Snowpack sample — Loveland Pass, Silver Plume, Colorado, USA (2/11/26, 12:00 PM MST)
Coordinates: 39.663, -105.886
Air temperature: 35 °F
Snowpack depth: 82 cm
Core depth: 40 cm
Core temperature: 23 °F
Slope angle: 13°, slope face: 12°
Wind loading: high
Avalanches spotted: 1
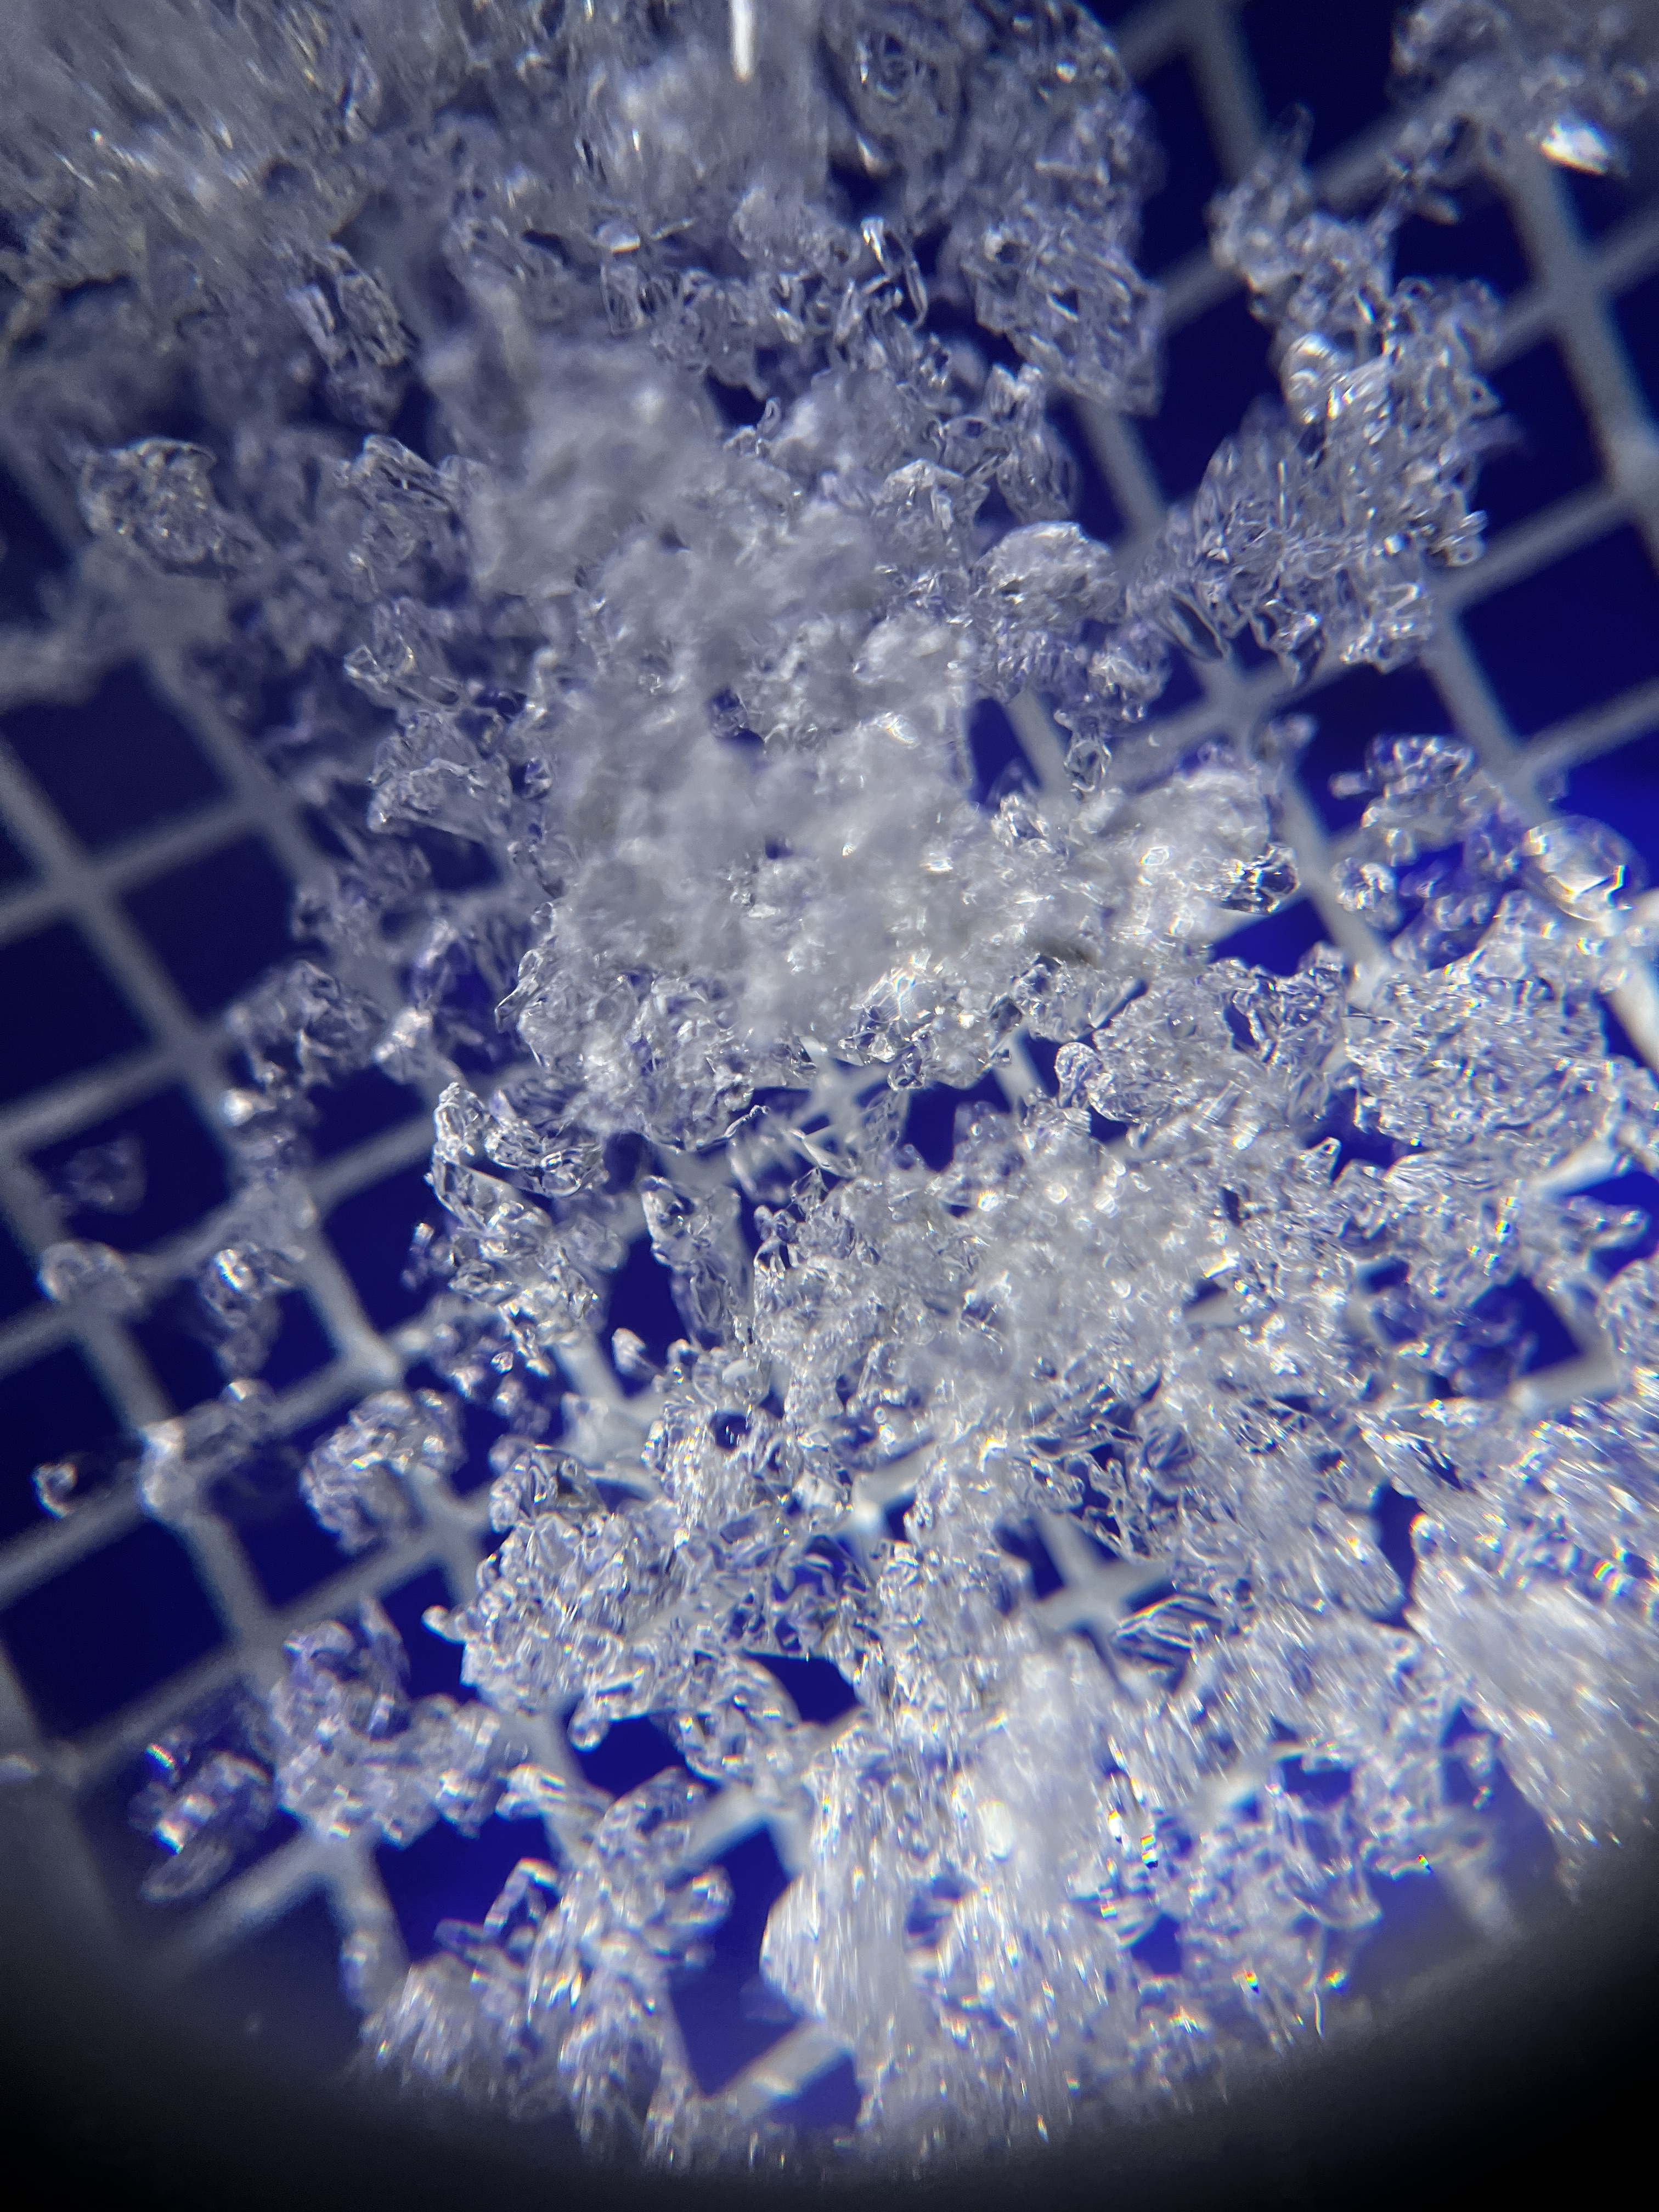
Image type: magnified_profile
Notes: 1 small avalanche spotted on the north side of the bowl, lots of wind loading